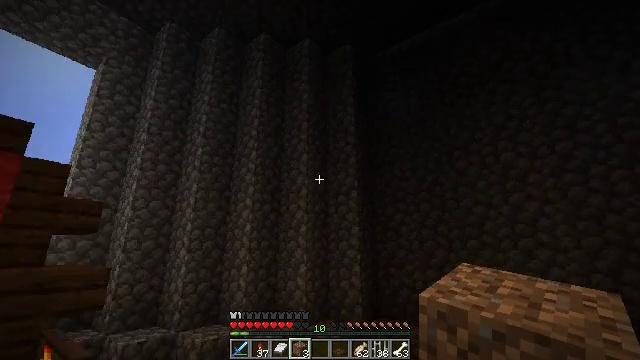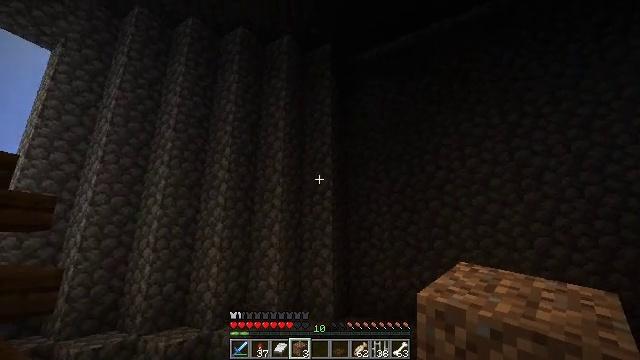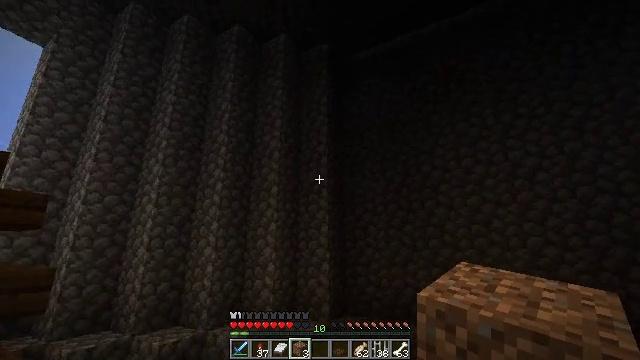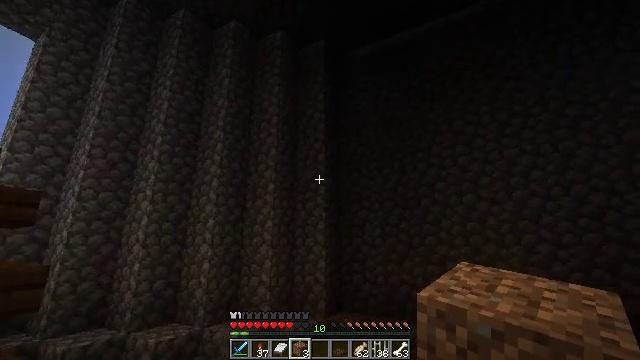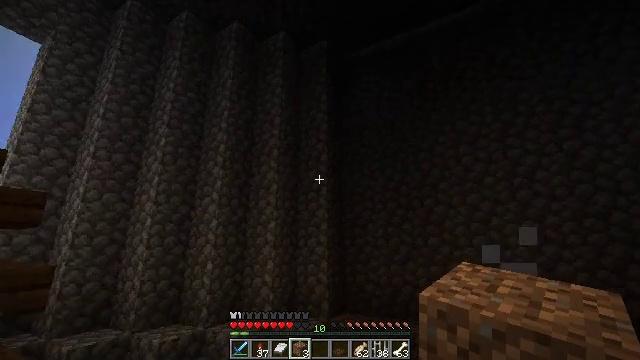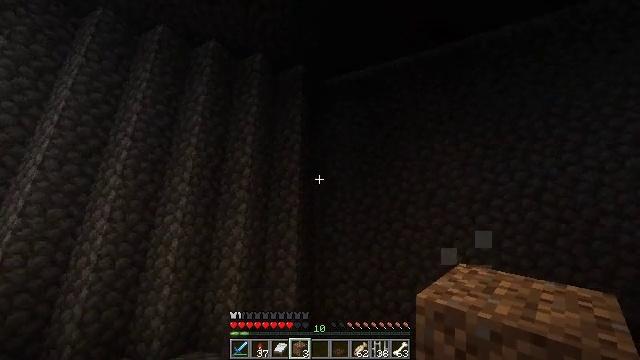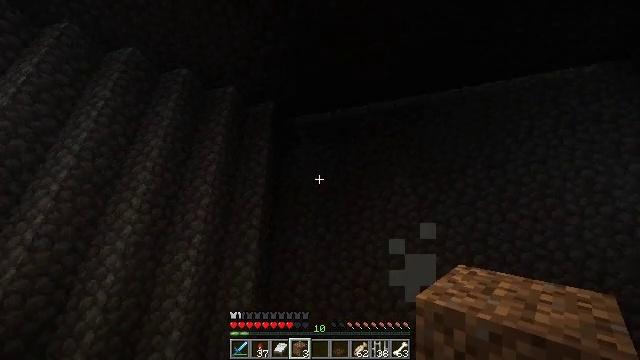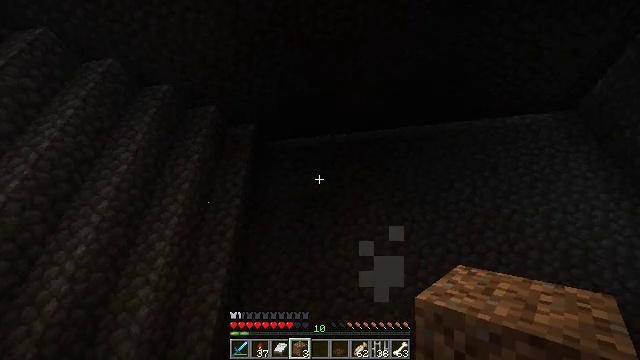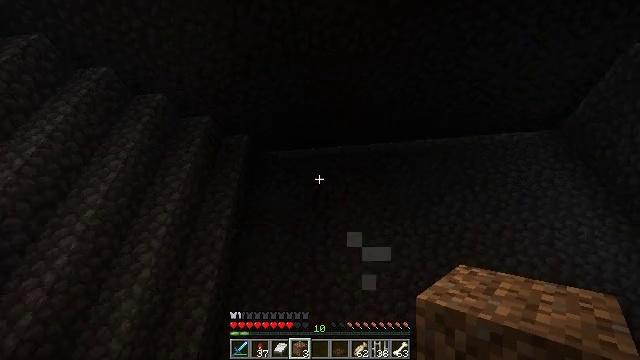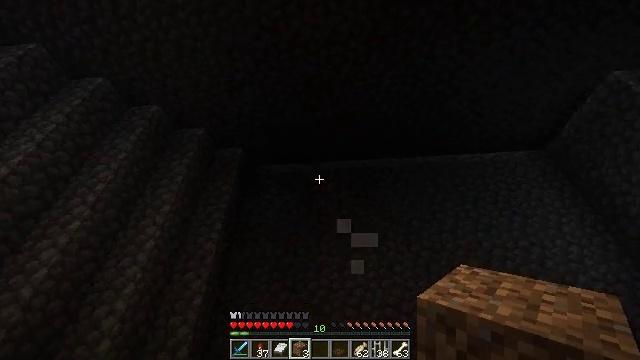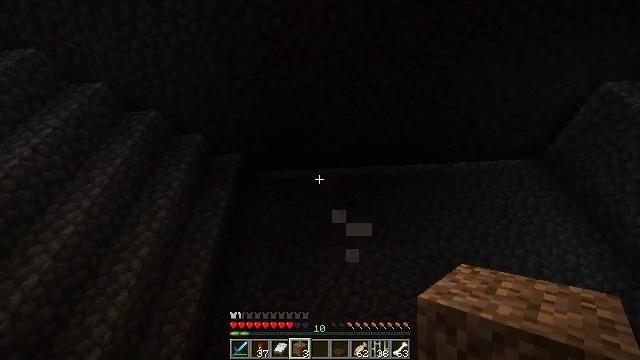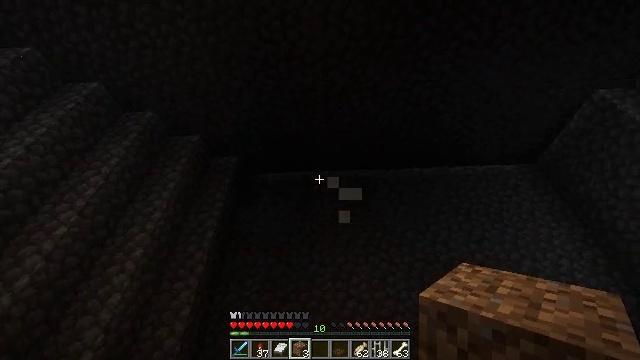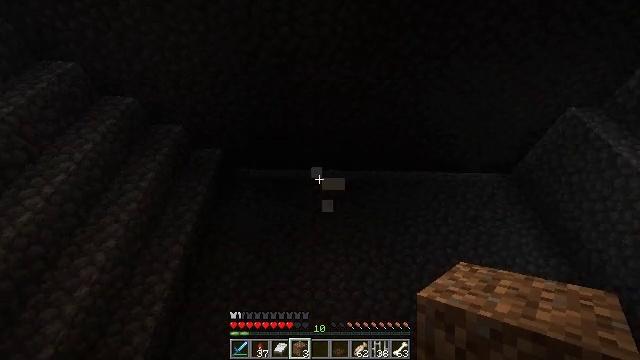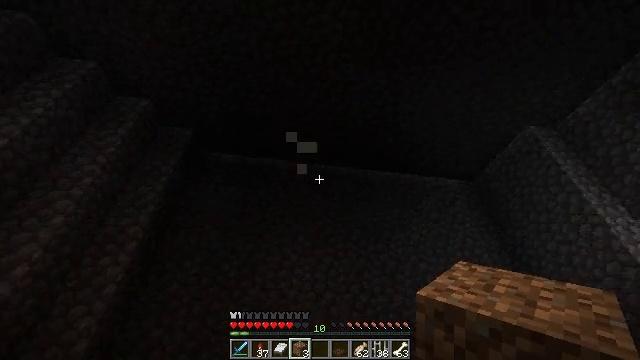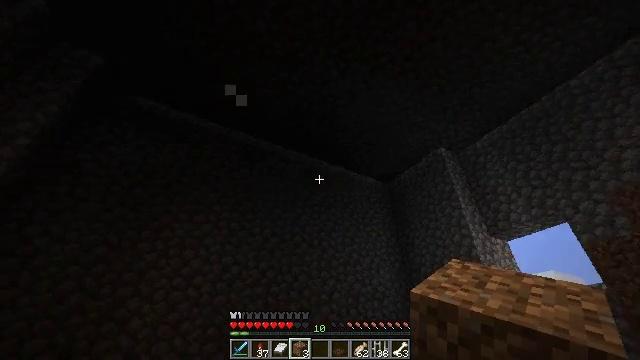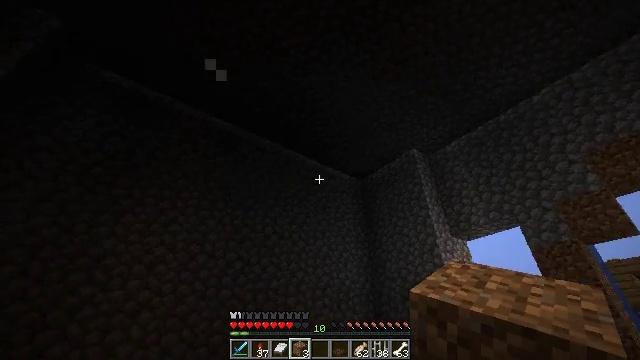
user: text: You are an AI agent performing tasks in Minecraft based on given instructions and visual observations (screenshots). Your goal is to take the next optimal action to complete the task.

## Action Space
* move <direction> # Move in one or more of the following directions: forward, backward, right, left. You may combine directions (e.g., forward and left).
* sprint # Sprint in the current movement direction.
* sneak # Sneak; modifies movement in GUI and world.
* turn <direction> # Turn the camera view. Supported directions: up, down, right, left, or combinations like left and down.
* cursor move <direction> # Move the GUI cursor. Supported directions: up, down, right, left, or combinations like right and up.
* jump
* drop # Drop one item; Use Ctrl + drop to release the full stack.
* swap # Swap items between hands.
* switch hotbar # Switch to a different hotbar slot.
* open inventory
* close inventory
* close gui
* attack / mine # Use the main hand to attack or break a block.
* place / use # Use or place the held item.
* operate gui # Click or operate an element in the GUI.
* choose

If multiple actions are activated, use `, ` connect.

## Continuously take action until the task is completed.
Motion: motion action
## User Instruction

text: Remove kelp and place it on the ground.
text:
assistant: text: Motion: turn right
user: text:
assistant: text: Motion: no_op
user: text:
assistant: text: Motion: no_op
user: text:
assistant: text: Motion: no_op
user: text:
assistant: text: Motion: turn right and up
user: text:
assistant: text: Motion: turn right and up
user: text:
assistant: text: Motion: turn right and up
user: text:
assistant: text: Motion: turn right and up
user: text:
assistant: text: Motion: turn right and up
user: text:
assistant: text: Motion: turn up
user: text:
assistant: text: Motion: no_op
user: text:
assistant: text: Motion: turn right
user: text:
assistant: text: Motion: turn right and down
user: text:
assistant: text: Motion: turn right and down
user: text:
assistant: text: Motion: turn right and down
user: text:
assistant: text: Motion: turn right and up
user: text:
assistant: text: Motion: no_op
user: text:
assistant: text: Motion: no_op
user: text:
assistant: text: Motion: no_op
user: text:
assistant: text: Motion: no_op
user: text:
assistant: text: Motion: turn right and down
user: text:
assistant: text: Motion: turn right and down
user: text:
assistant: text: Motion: turn right and down
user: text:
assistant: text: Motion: turn right and down
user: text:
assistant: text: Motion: turn right and down
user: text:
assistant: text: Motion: turn right and down
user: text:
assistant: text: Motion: no_op
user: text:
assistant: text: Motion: no_op
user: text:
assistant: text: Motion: no_op
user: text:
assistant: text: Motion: no_op